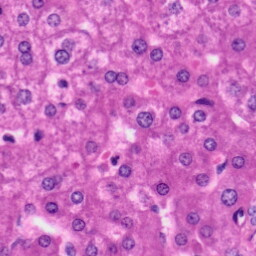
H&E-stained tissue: Liver